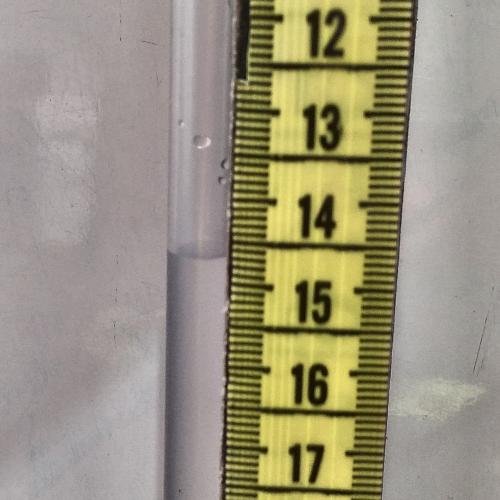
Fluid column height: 14.7 cm